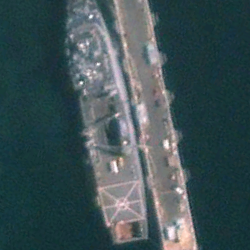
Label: combat